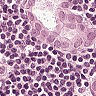
Metastatic tissue present: yes